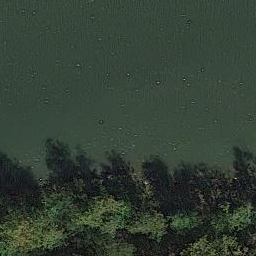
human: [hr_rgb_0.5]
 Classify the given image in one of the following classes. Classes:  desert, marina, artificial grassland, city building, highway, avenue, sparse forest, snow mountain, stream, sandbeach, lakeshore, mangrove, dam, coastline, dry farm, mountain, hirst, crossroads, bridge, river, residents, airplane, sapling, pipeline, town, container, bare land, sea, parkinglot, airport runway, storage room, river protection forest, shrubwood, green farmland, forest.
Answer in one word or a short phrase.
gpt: river protection forest